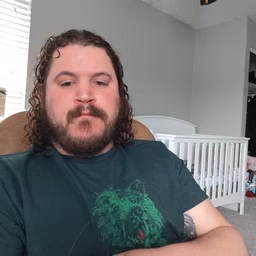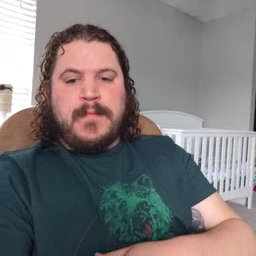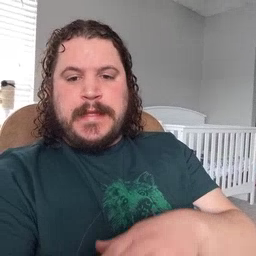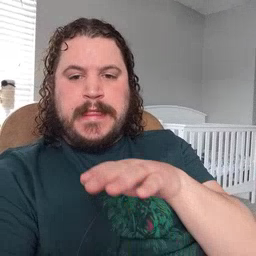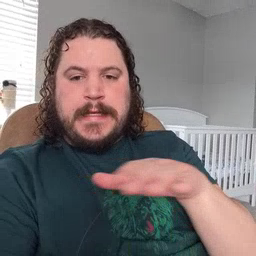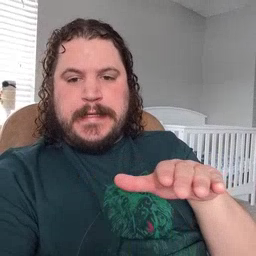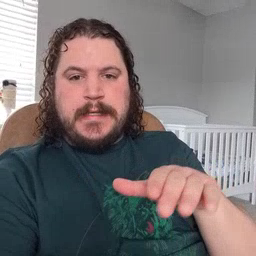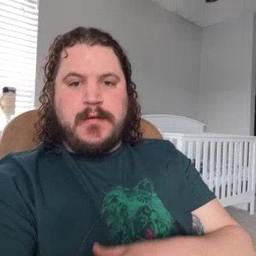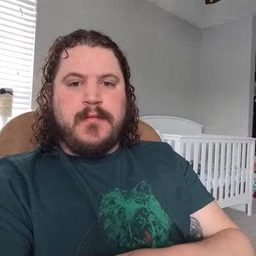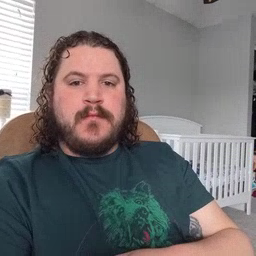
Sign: clean